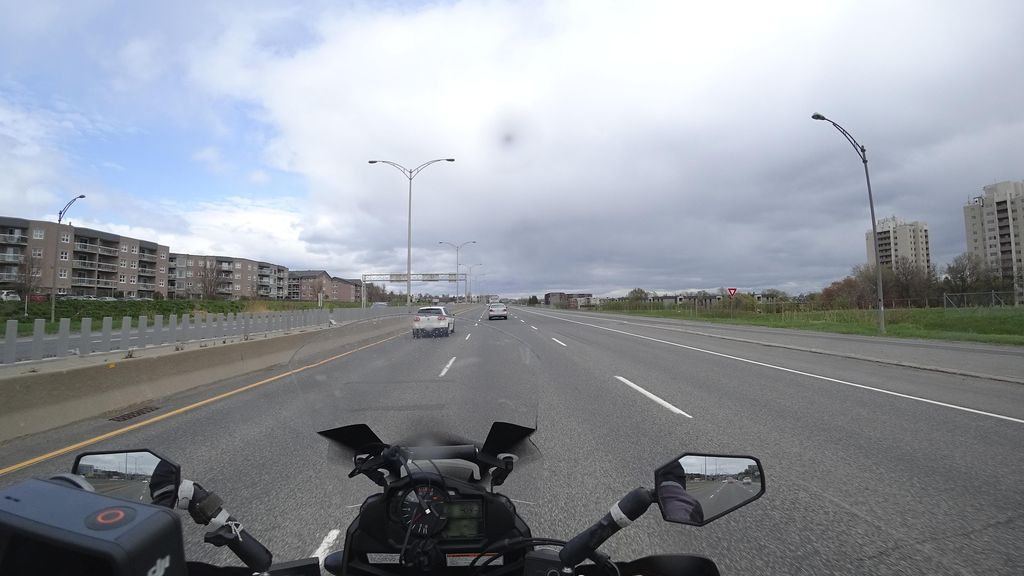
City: quebec_city